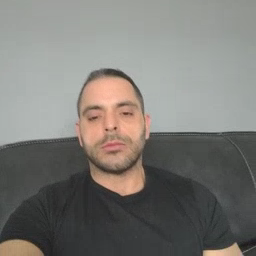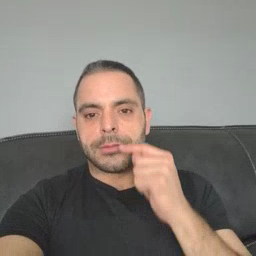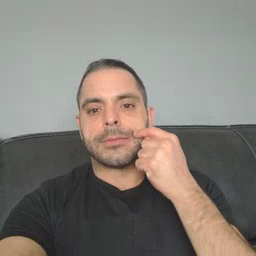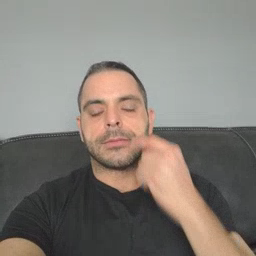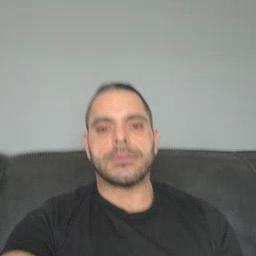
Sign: smile